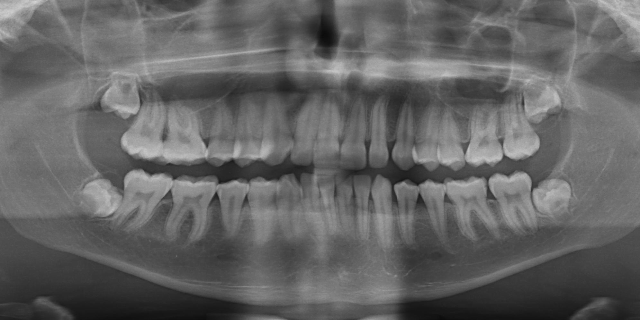
adult